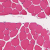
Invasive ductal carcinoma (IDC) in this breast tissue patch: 0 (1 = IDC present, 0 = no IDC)